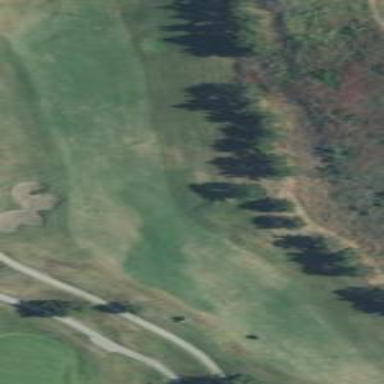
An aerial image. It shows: Grassy area designated as golf fairway.